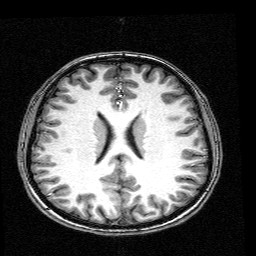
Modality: T1w
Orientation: coronal
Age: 25
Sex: female